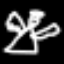
Label: angel